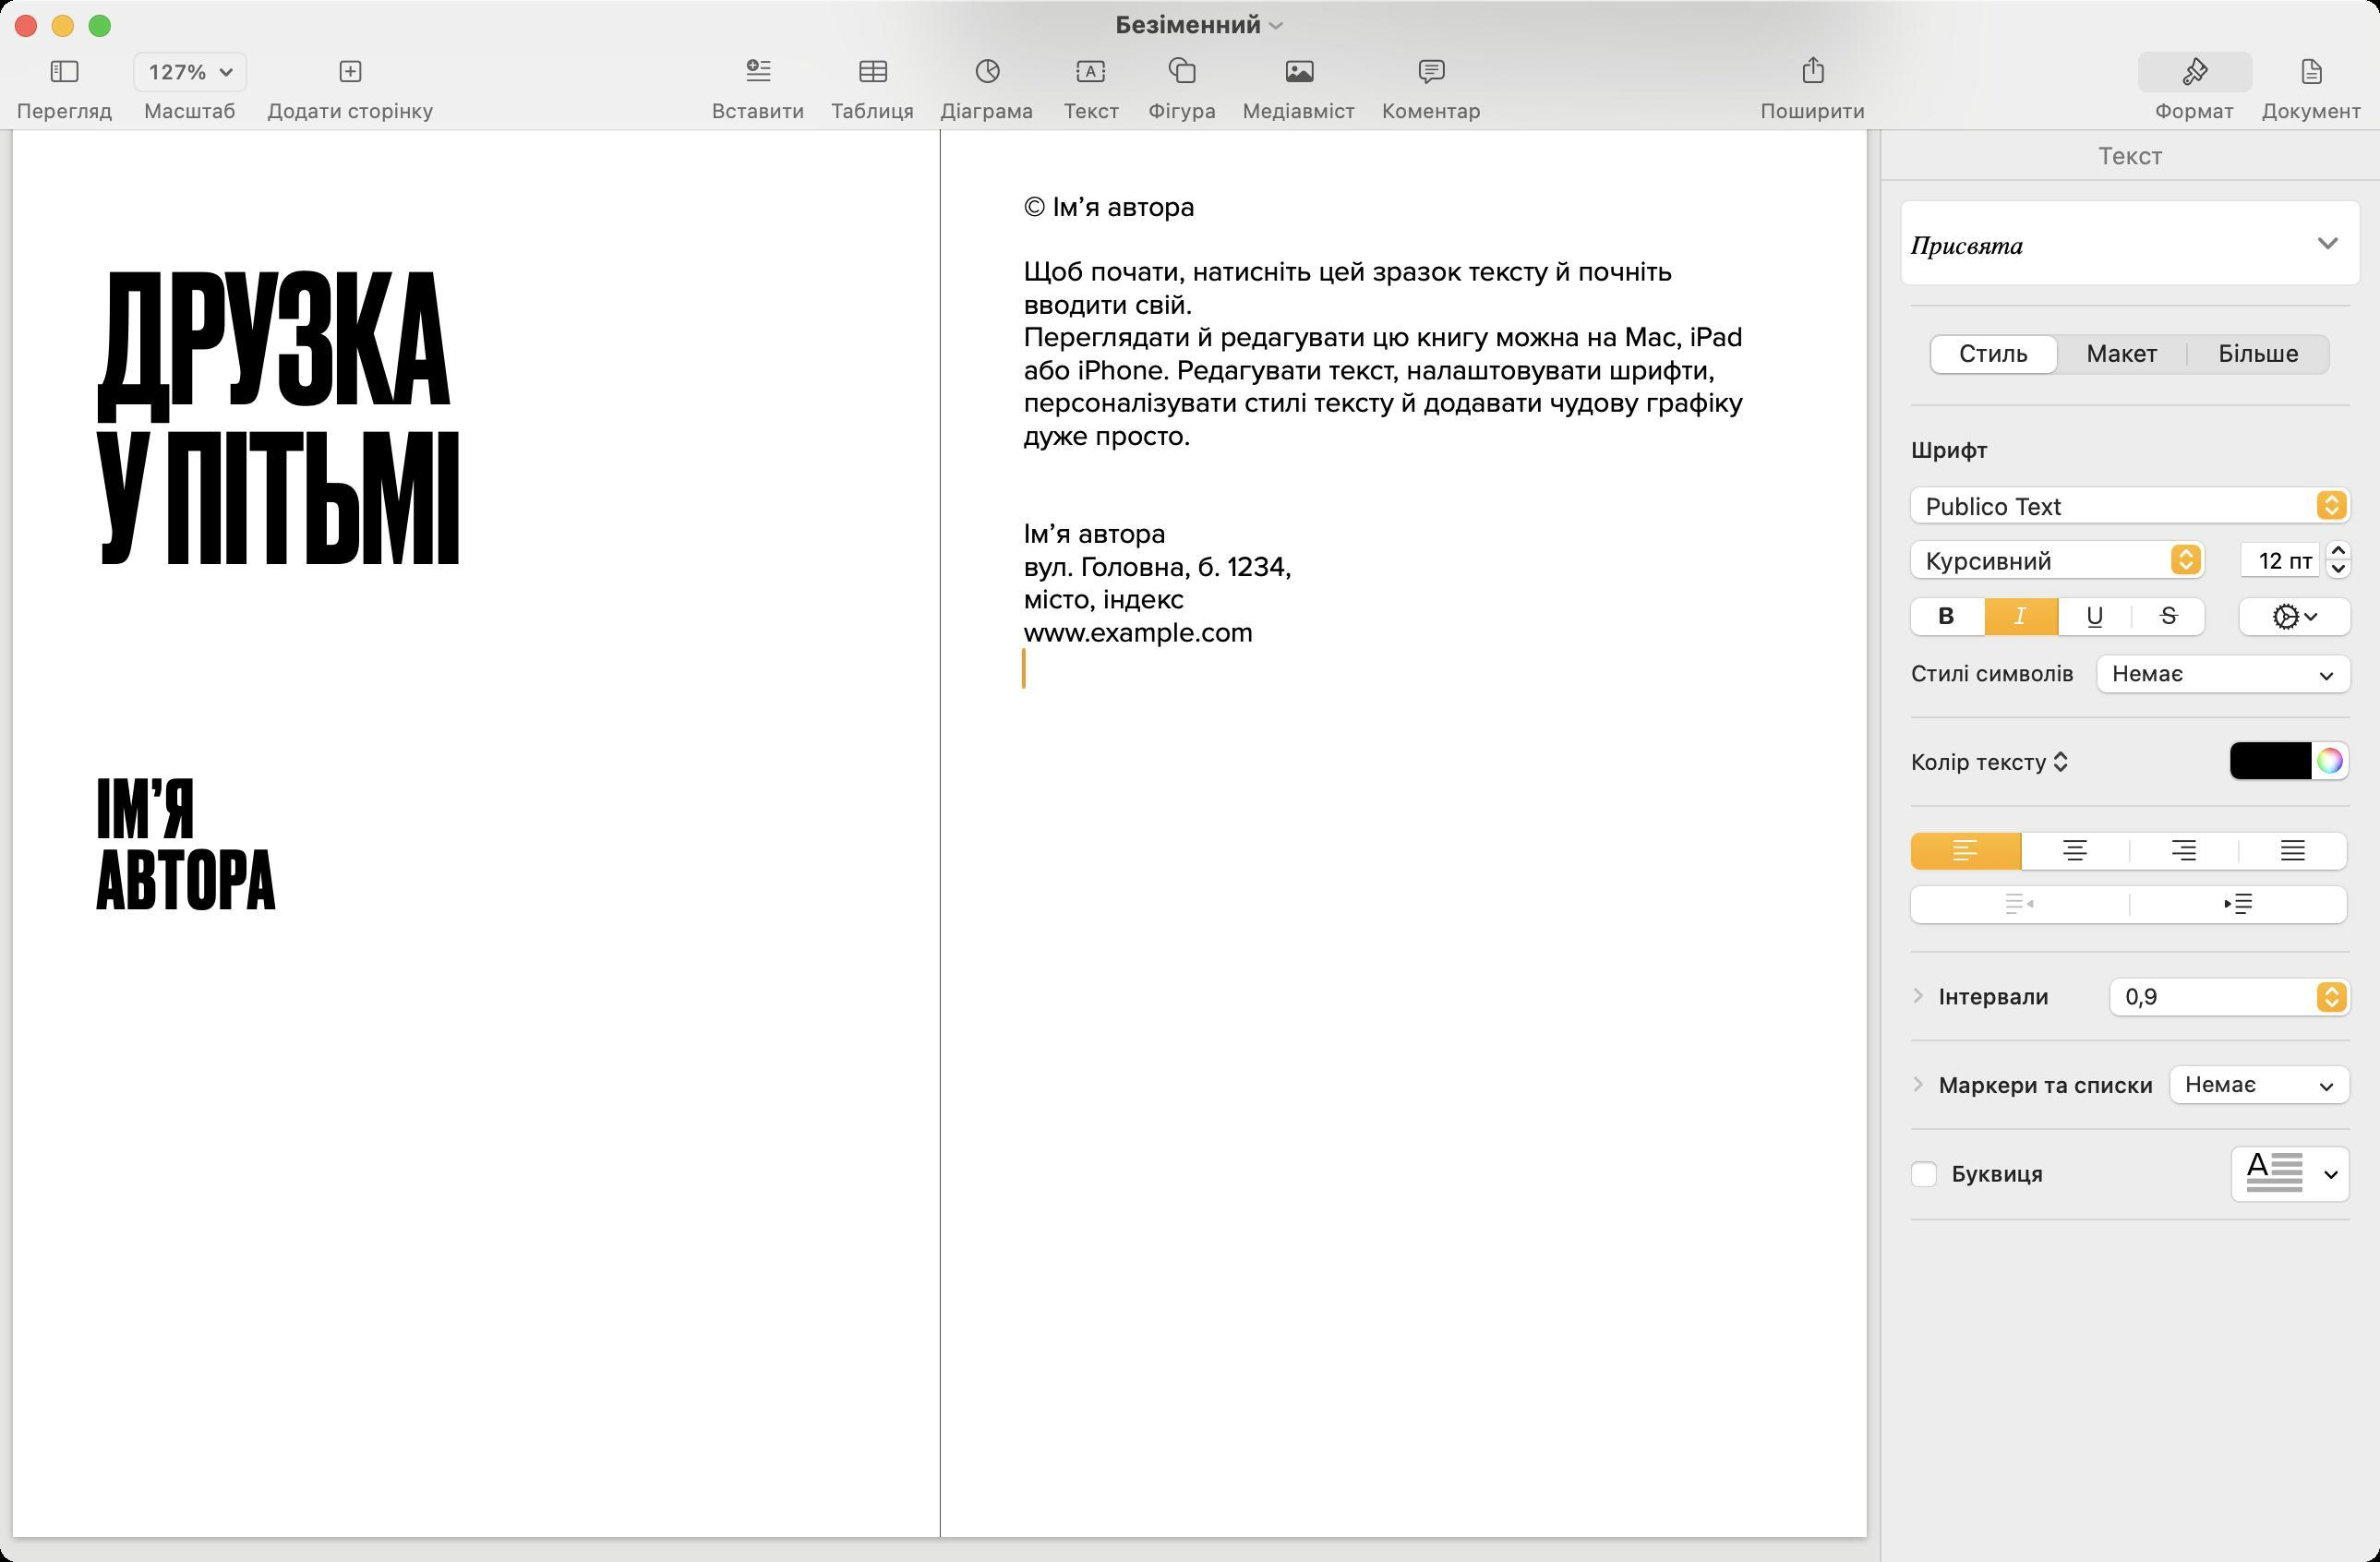
Accessibility tree:
{"name": "Безіменний", "role": "AXWindow", "description": null, "role_description": "звичайне вікно", "value": null, "position": "342.00;64.00", "size": "1289;846", "children": [{"name": null, "role": "AXSplitGroup", "description": null, "role_description": "група розділених областей", "value": null, "position": "0.00;0.00", "size": "1289;846", "children": [{"name": null, "role": "AXSplitter", "description": null, "role_description": "роздільник", "value": -1.0, "position": "-1.00;70.00", "size": "1;776", "children": []}, {"name": null, "role": "AXScrollArea", "description": null, "role_description": "область прокручування", "value": null, "position": "0.00;70.00", "size": "1018;776", "children": [{"name": null, "role": "AXScrollBar", "description": null, "role_description": "смуга прокручування", "value": 0.0, "position": "0.00;830.00", "size": "1018;16", "children": []}, {"name": null, "role": "AXScrollBar", "description": null, "role_description": "смуга прокручування", "value": 0.2542533081285444, "position": "1002.00;70.00", "size": "16;776", "children": [{"name": null, "role": "AXValueIndicator", "description": null, "role_description": "індикатор значення", "value": 0.2542533081285444, "position": "1006.00;226.50", "size": "12;162", "children": []}, {"name": null, "role": "AXButton", "description": null, "role_description": "кнопка-стрілка збільшення", "value": null, "position": "1002.00;70.00", "size": "0;0", "children": []}, {"name": null, "role": "AXButton", "description": null, "role_description": "кнопка-стрілка зменшення", "value": null, "position": "1002.00;70.00", "size": "0;0", "children": []}, {"name": null, "role": "AXButton", "description": null, "role_description": "кнопка наступної сторінки", "value": null, "position": "1006.00;389.50", "size": "12;456", "children": []}, {"name": null, "role": "AXButton", "description": null, "role_description": "кнопка попередньої сторінки", "value": null, "position": "1006.00;70.00", "size": "12;156", "children": []}]}]}, {"name": null, "role": "AXSplitter", "description": null, "role_description": "роздільник", "value": 1018.0, "position": "1018.00;70.00", "size": "1;776", "children": []}, {"name": null, "role": "AXRadioGroup", "description": null, "role_description": "радіо-група", "value": "{\n    \"name\": null,\n    \"role\": \"AXRadioButton\",\n    \"description\": \"\\u0422\\u0435\\u043a\\u0441\\u0442\",\n    \"role_description\": \"\\u0440\\u0430\\u0434\\u0456\\u043e-\\u043a\\u043d\\u043e\\u043f\\u043a\\u0430\",\n    \"value\": 1,\n    \"position\": \"1019.00;70.00\",\n    \"size\": \"272;28\",\n    \"children\": []\n}", "position": "1019.00;70.00", "size": "270;28", "children": [{"name": null, "role": "AXRadioButton", "description": "Текст", "role_description": "радіо-кнопка", "value": 1, "position": "1019.00;70.00", "size": "272;28", "children": []}]}, {"name": "Присвята", "role": "AXButton", "description": null, "role_description": "кнопка", "value": null, "position": "1035.00;114.00", "size": "233;35", "children": []}, {"name": null, "role": "AXRadioGroup", "description": null, "role_description": "радіо-група", "value": "{\n    \"name\": null,\n    \"role\": \"AXRadioButton\",\n    \"description\": \"\\u0421\\u0442\\u0438\\u043b\\u044c\",\n    \"role_description\": \"\\u0440\\u0430\\u0434\\u0456\\u043e-\\u043a\\u043d\\u043e\\u043f\\u043a\\u0430\",\n    \"value\": 1,\n    \"position\": \"1043.00;180.00\",\n    \"size\": \"72;24\",\n    \"children\": []\n}", "position": "1043.00;180.00", "size": "222;24", "children": [{"name": null, "role": "AXRadioButton", "description": "Стиль", "role_description": "радіо-кнопка", "value": 1, "position": "1043.00;180.00", "size": "72;24", "children": []}, {"name": null, "role": "AXRadioButton", "description": "Макет", "role_description": "радіо-кнопка", "value": 0, "position": "1115.00;180.00", "size": "70;24", "children": []}, {"name": null, "role": "AXRadioButton", "description": "Більше", "role_description": "радіо-кнопка", "value": 0, "position": "1185.00;180.00", "size": "79;24", "children": []}]}, {"name": null, "role": "AXScrollArea", "description": null, "role_description": "область прокручування", "value": null, "position": "1019.00;220.00", "size": "270;626", "children": [{"name": null, "role": "AXStaticText", "description": null, "role_description": "текст", "value": "Шрифт", "position": "1033.00;236.00", "size": "46;15", "children": []}, {"name": null, "role": "AXStaticText", "description": null, "role_description": "текст", "value": "Стилі символів", "position": "1033.00;357.00", "size": "93;15", "children": []}, {"name": null, "role": "AXPopUpButton", "description": null, "role_description": "кнопка спливного меню", "value": "Publico Text", "position": "1032.00;262.00", "size": "245;26", "children": []}, {"name": null, "role": "AXPopUpButton", "description": null, "role_description": "кнопка спливного меню", "value": "Курсивний", "position": "1032.00;292.00", "size": "166;25", "children": []}, {"name": null, "role": "AXGroup", "description": null, "role_description": "група", "value": null, "position": "1032.00;322.00", "size": "170;24", "children": [{"name": null, "role": "AXCheckBox", "description": "жирний", "role_description": "галочка", "value": 0, "position": "1032.00;322.00", "size": "43;24", "children": []}, {"name": null, "role": "AXCheckBox", "description": "курсив", "role_description": "галочка", "value": 1, "position": "1075.00;322.00", "size": "40;24", "children": []}, {"name": null, "role": "AXCheckBox", "description": "підкреслення", "role_description": "галочка", "value": 0, "position": "1115.00;322.00", "size": "40;24", "children": []}, {"name": null, "role": "AXCheckBox", "description": "закреслення", "role_description": "галочка", "value": 0, "position": "1155.00;322.00", "size": "42;24", "children": []}]}, {"name": "Немає", "role": "AXButton", "description": "униз", "role_description": "кнопка", "value": null, "position": "1129.00;350.00", "size": "151;32", "children": []}, {"name": null, "role": "AXTextField", "description": null, "role_description": "текстове поле", "value": "12 пт", "position": "1213.00;293.00", "size": "44;20", "children": []}, {"name": null, "role": "AXIncrementor", "description": null, "role_description": "покроковий модифікатор", "value": 12.0, "position": "1257.00;289.00", "size": "19;28", "children": [{"name": null, "role": "AXButton", "description": null, "role_description": "кнопка-стрілка збільшення", "value": null, "position": "1257.00;289.00", "size": "19;14", "children": []}, {"name": null, "role": "AXButton", "description": null, "role_description": "кнопка-стрілка зменшення", "value": null, "position": "1257.00;303.00", "size": "19;14", "children": []}]}, {"name": "", "role": "AXButton", "description": null, "role_description": "кнопка", "value": null, "position": "1206.00;319.00", "size": "74;32", "children": []}, {"name": null, "role": "AXPopUpButton", "description": null, "role_description": "кнопка спливного меню", "value": "Колір тексту", "position": "1027.00;405.00", "size": "99;15", "children": []}, {"name": null, "role": "AXColorWell", "description": null, "role_description": "комірка кольору", "value": null, "position": "1207.00;401.00", "size": "66;23", "children": []}, {"name": null, "role": "AXGroup", "description": "вирівнювання абзаців", "role_description": "група", "value": null, "position": "1032.00;449.00", "size": "242;24", "children": [{"name": null, "role": "AXCheckBox", "description": "вліво", "role_description": "галочка", "value": 1, "position": "1032.00;449.00", "size": "63;24", "children": []}, {"name": null, "role": "AXCheckBox", "description": "по центру", "role_description": "галочка", "value": 0, "position": "1095.00;449.00", "size": "59;24", "children": []}, {"name": null, "role": "AXCheckBox", "description": "вправо", "role_description": "галочка", "value": 0, "position": "1154.00;449.00", "size": "59;24", "children": []}, {"name": null, "role": "AXCheckBox", "description": "вирівняно за шириною", "role_description": "галочка", "value": 0, "position": "1213.00;449.00", "size": "61;24", "children": []}]}, {"name": null, "role": "AXGroup", "description": "рівень абзацу", "role_description": "група", "value": null, "position": "1032.00;478.00", "size": "242;24", "children": [{"name": null, "role": "AXCheckBox", "description": "Зменшити відступ", "role_description": "галочка", "value": 0, "position": "1032.00;478.00", "size": "122;24", "children": []}, {"name": null, "role": "AXCheckBox", "description": "Збільшити відступ", "role_description": "галочка", "value": 0, "position": "1154.00;478.00", "size": "120;24", "children": []}]}, {"name": null, "role": "AXDisclosureTriangle", "description": null, "role_description": "трикутник розгортання", "value": 0, "position": "1031.00;526.00", "size": "15;27", "children": []}, {"name": null, "role": "AXStaticText", "description": null, "role_description": "текст", "value": "Інтервали", "position": "1048.00;532.00", "size": "64;15", "children": []}, {"name": null, "role": "AXPopUpButton", "description": null, "role_description": "кнопка спливного меню", "value": "0,9", "position": "1140.00;529.00", "size": "137;25", "children": []}, {"name": null, "role": "AXDisclosureTriangle", "description": null, "role_description": "трикутник розгортання", "value": 0, "position": "1031.00;574.00", "size": "15;27", "children": []}, {"name": null, "role": "AXStaticText", "description": null, "role_description": "текст", "value": "Маркери та списки", "position": "1048.00;580.00", "size": "120;15", "children": []}, {"name": "Немає", "role": "AXButton", "description": "униз", "role_description": "кнопка", "value": null, "position": "1168.50;572.50", "size": "112;32", "children": []}, {"name": "", "role": "AXCheckBox", "description": null, "role_description": "галочка", "value": 0, "position": "1033.00;623.00", "size": "18;26", "children": []}, {"name": null, "role": "AXStaticText", "description": null, "role_description": "текст", "value": "Буквиця", "position": "1055.00;628.00", "size": "155;15", "children": []}, {"name": "", "role": "AXButton", "description": null, "role_description": "кнопка", "value": null, "position": "1208.00;620.50", "size": "65;31", "children": []}]}]}, {"name": null, "role": "AXToolbar", "description": null, "role_description": "панель інструментів", "value": null, "position": "0.00;28.00", "size": "1289;42", "children": [{"name": null, "role": "AXMenuButton", "description": "Перегляд", "role_description": "кнопка меню", "value": null, "position": "2.00;28.00", "size": "66;42", "children": [{"name": null, "role": "AXRadioGroup", "description": null, "role_description": "радіо-група", "value": null, "position": "12.00;27.00", "size": "46;25", "children": [{"name": null, "role": "AXMenuButton", "description": "Перемкнути бічну панель", "role_description": "кнопка меню", "value": null, "position": "12.00;27.00", "size": "46;25", "children": []}]}, {"name": null, "role": "AXStaticText", "description": null, "role_description": "текст", "value": "Перегляд", "position": "5.00;53.00", "size": "60;14", "children": []}]}, {"name": "Масштаб", "role": "AXMenuButton", "description": null, "role_description": "кнопка меню", "value": null, "position": "68.00;28.00", "size": "70;42", "children": [{"name": "127%", "role": "AXMenuButton", "description": null, "role_description": "кнопка меню", "value": null, "position": "71.00;27.00", "size": "64;25", "children": []}, {"name": null, "role": "AXStaticText", "description": null, "role_description": "текст", "value": "Масштаб", "position": "74.00;53.00", "size": "58;14", "children": []}]}, {"name": "Додати_сторінку", "role": "AXButton", "description": "Додати сторінку", "role_description": "кнопка", "value": null, "position": "138.00;28.00", "size": "104;42", "children": []}, {"name": null, "role": "AXMenuButton", "description": "Вставити", "role_description": "кнопка меню", "value": null, "position": "378.50;28.00", "size": "64;42", "children": [{"name": null, "role": "AXRadioGroup", "description": null, "role_description": "радіо-група", "value": null, "position": "388.00;27.00", "size": "46;25", "children": [{"name": null, "role": "AXMenuButton", "description": "додати список", "role_description": "кнопка меню", "value": null, "position": "388.00;27.00", "size": "46;25", "children": []}]}, {"name": null, "role": "AXStaticText", "description": null, "role_description": "текст", "value": "Вставити", "position": "381.50;53.00", "size": "58;14", "children": []}]}, {"name": "Таблиця", "role": "AXCheckBox", "description": "Таблиця", "role_description": "галочка", "value": 0, "position": "443.00;28.00", "size": "60;42", "children": []}, {"name": "Діаграма", "role": "AXCheckBox", "description": "Діаграма", "role_description": "галочка", "value": 0, "position": "502.50;28.00", "size": "64;42", "children": []}, {"name": "Текст", "role": "AXButton", "description": "Текст", "role_description": "кнопка", "value": null, "position": "567.00;28.00", "size": "48;42", "children": []}, {"name": "Фігура", "role": "AXCheckBox", "description": "Фігура", "role_description": "галочка", "value": 0, "position": "615.00;28.00", "size": "51;42", "children": []}, {"name": null, "role": "AXMenuButton", "description": "Медіавміст", "role_description": "кнопка меню", "value": null, "position": "666.00;28.00", "size": "76;42", "children": [{"name": null, "role": "AXRadioGroup", "description": null, "role_description": "радіо-група", "value": null, "position": "681.00;27.00", "size": "46;25", "children": [{"name": null, "role": "AXMenuButton", "description": "фотографія", "role_description": "кнопка меню", "value": null, "position": "681.00;27.00", "size": "46;25", "children": []}]}, {"name": null, "role": "AXStaticText", "description": null, "role_description": "текст", "value": "Медіавміст", "position": "669.00;53.00", "size": "70;14", "children": []}]}, {"name": "Коментар", "role": "AXButton", "description": "Коментар", "role_description": "кнопка", "value": null, "position": "741.50;28.00", "size": "68;42", "children": []}, {"name": "Поширити", "role": "AXButton", "description": "Поширити", "role_description": "кнопка", "value": null, "position": "946.50;28.00", "size": "71;42", "children": []}, {"name": null, "role": "AXGroup", "description": null, "role_description": "група", "value": "{\n    \"name\": null,\n    \"role\": \"AXRadioButton\",\n    \"description\": \"\\u0424\\u043e\\u0440\\u043c\\u0430\\u0442\",\n    \"role_description\": \"\\u0440\\u0430\\u0434\\u0456\\u043e-\\u043a\\u043d\\u043e\\u043f\\u043a\\u0430\",\n    \"value\": 1,\n    \"position\": \"1157.00;27.00\",\n    \"size\": \"64;25\",\n    \"children\": []\n}", "position": "1154.00;28.00", "size": "133;42", "children": [{"name": null, "role": "AXRadioButton", "description": "Формат", "role_description": "радіо-кнопка", "value": 1, "position": "1157.00;28.00", "size": "64;42", "children": []}, {"name": null, "role": "AXRadioButton", "description": "Документ", "role_description": "радіо-кнопка", "value": 0, "position": "1221.00;28.00", "size": "63;42", "children": []}]}]}, {"name": null, "role": "AXButton", "description": null, "role_description": "кнопка закривання", "value": null, "position": "7.00;6.00", "size": "14;16", "children": []}, {"name": null, "role": "AXButton", "description": null, "role_description": "кнопка повноекранного режиму", "value": null, "position": "47.00;6.00", "size": "14;16", "children": [{"name": null, "role": "AXGroup", "description": null, "role_description": "група", "value": null, "position": "47.00;6.00", "size": "14;16", "children": [{"name": null, "role": "AXGroup", "description": null, "role_description": "група", "value": null, "position": "47.00;6.00", "size": "14;16", "children": []}]}]}, {"name": null, "role": "AXButton", "description": null, "role_description": "кнопка згортання", "value": null, "position": "27.00;6.00", "size": "14;16", "children": []}, {"name": "", "role": "AXMenuButton", "description": "дії з документами", "role_description": "кнопка меню", "value": null, "position": "686.00;5.00", "size": "10;16", "children": []}, {"name": null, "role": "AXStaticText", "description": null, "role_description": "текст", "value": "Безіменний", "position": "602.00;5.00", "size": "84;16", "children": []}]}